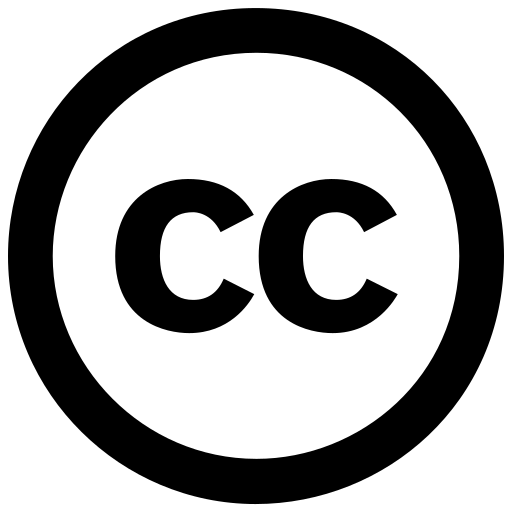
Tags: icon, FontAwesome, fa-icon, brand, creative, commons